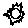
Label: sun